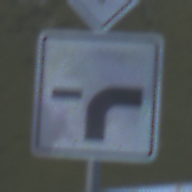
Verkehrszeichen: VerlaufVorfahrtsstrasse9
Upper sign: Vorfahrtsstrasse
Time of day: SunriseSunset
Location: Outdoor (RoadRail)
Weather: Clear
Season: NotSpecified
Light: Natural